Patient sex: M
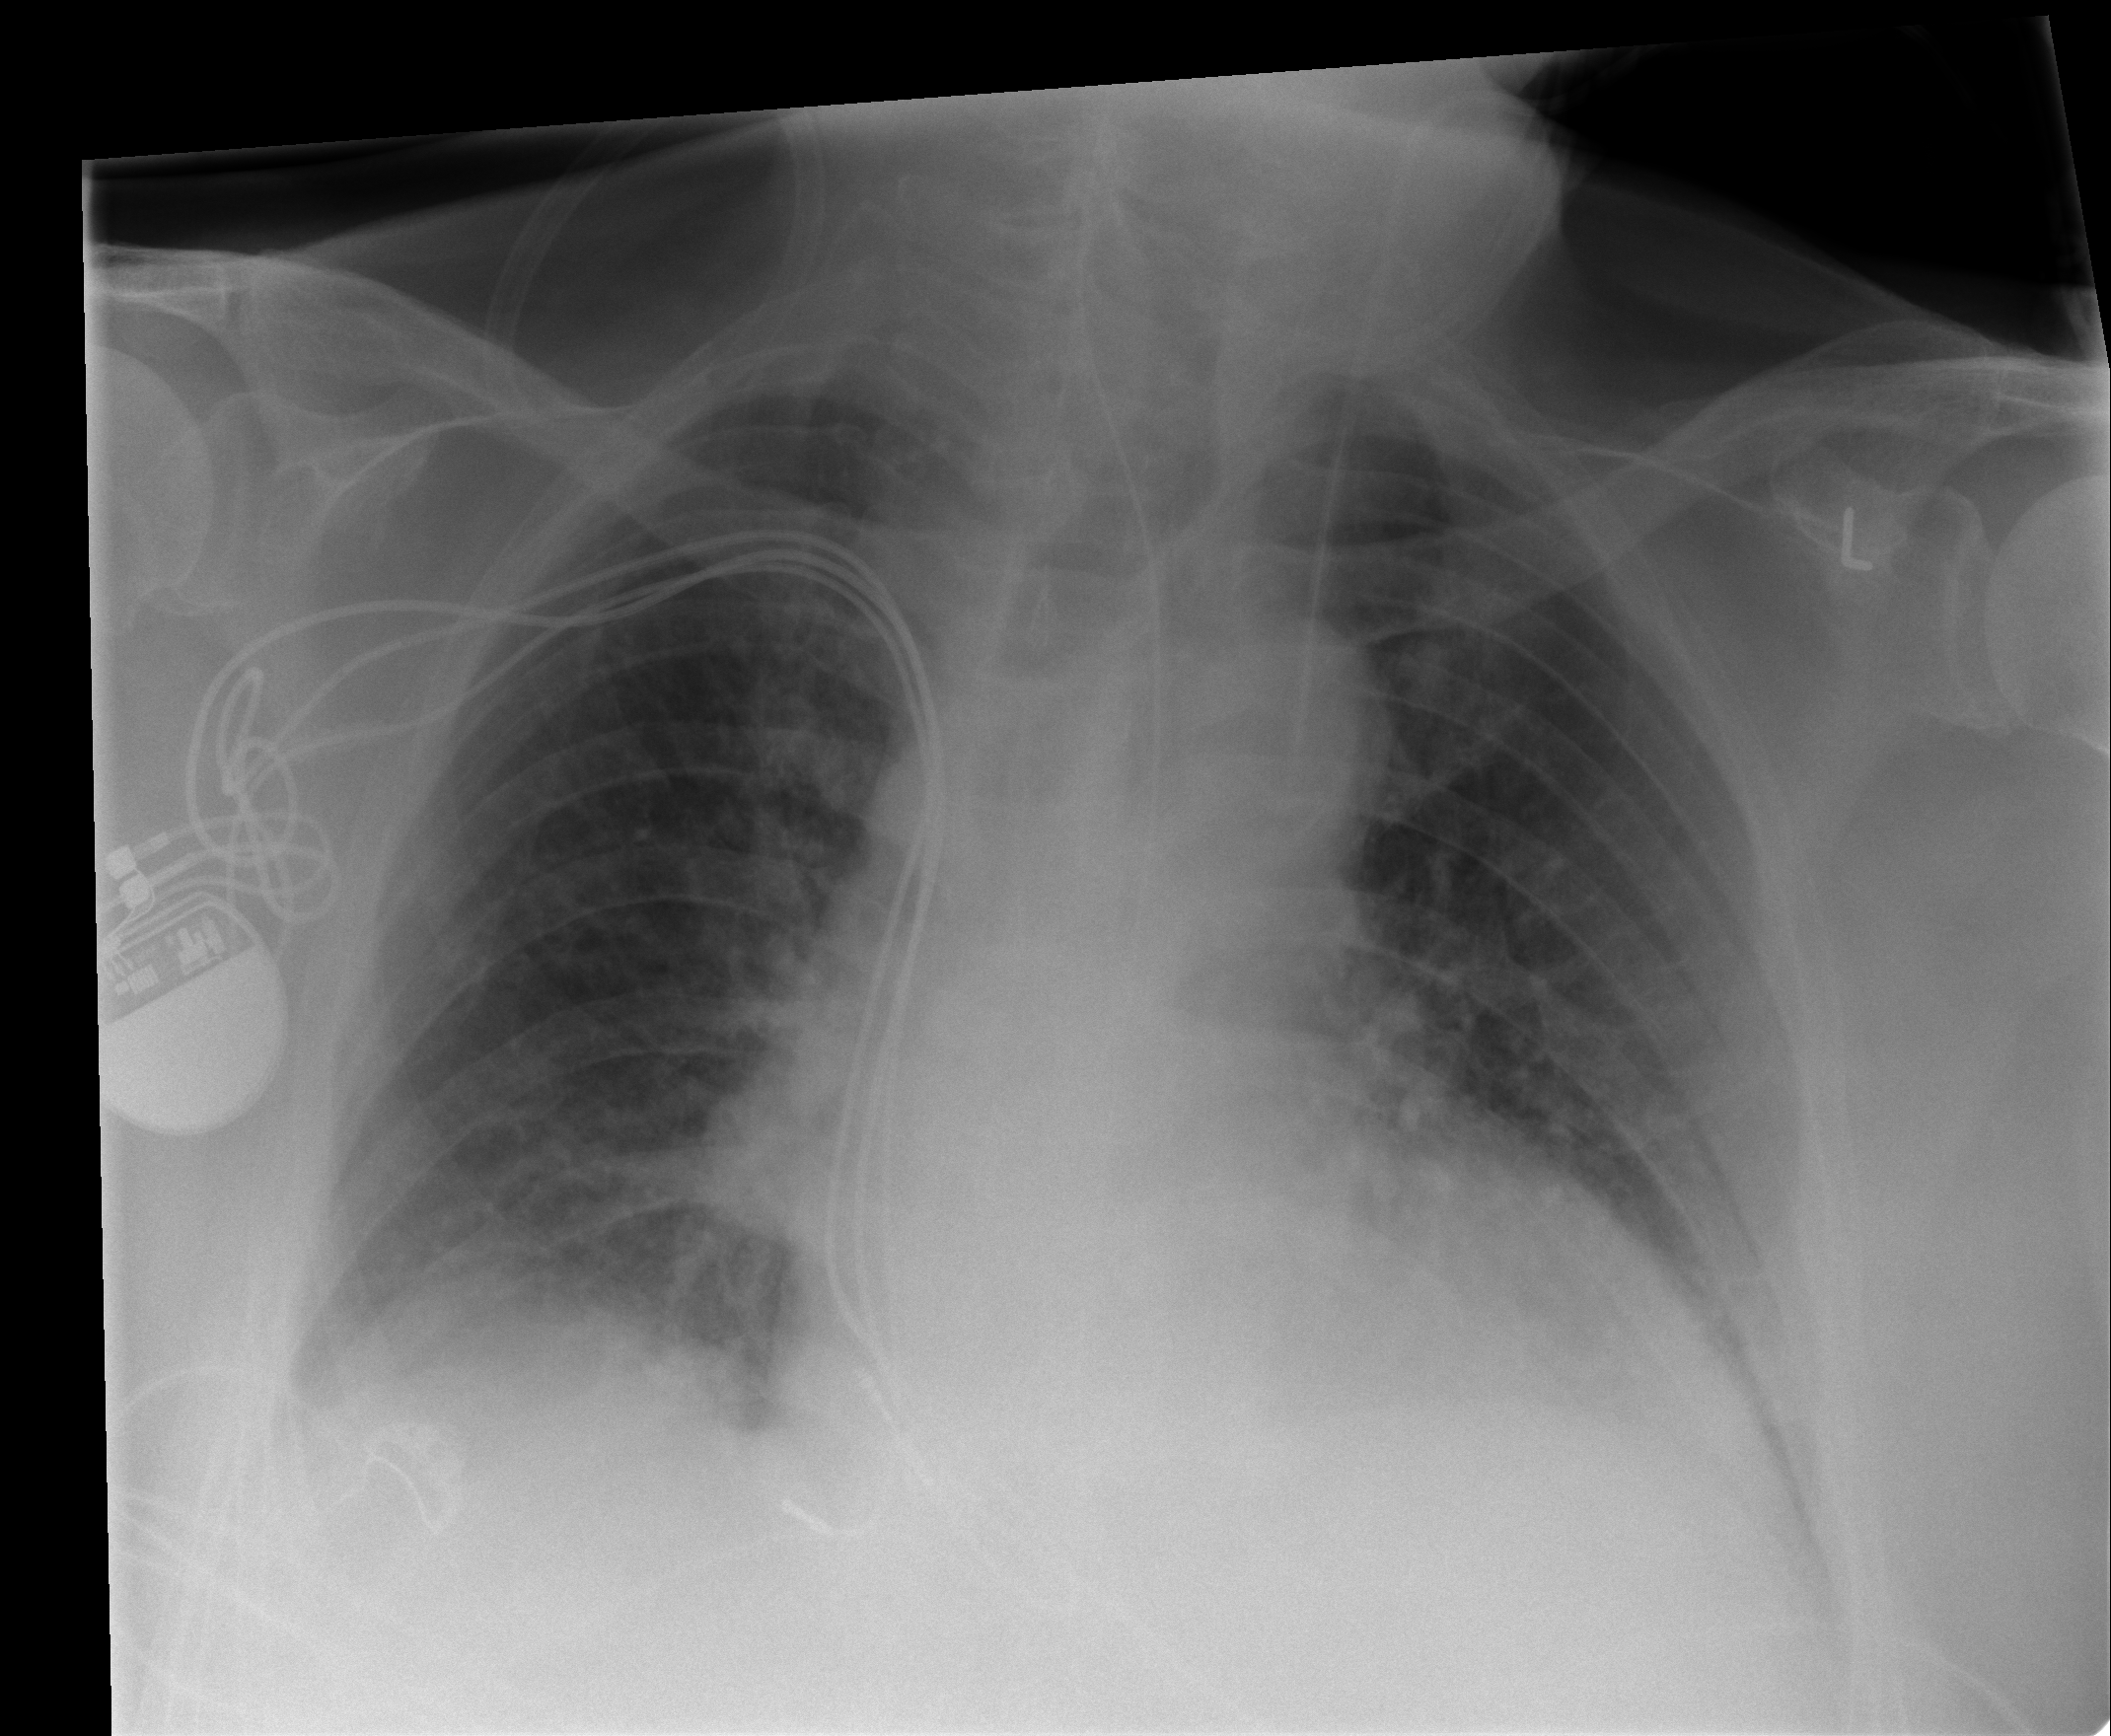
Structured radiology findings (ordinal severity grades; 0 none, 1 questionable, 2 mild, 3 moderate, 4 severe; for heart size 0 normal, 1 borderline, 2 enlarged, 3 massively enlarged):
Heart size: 2
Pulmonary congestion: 0
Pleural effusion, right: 1
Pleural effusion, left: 0
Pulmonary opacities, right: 0
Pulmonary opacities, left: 0
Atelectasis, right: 2
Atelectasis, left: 2